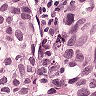
Metastatic tissue present: yes